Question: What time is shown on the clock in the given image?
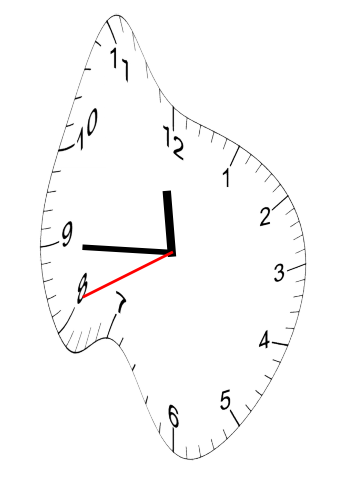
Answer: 11:44:41